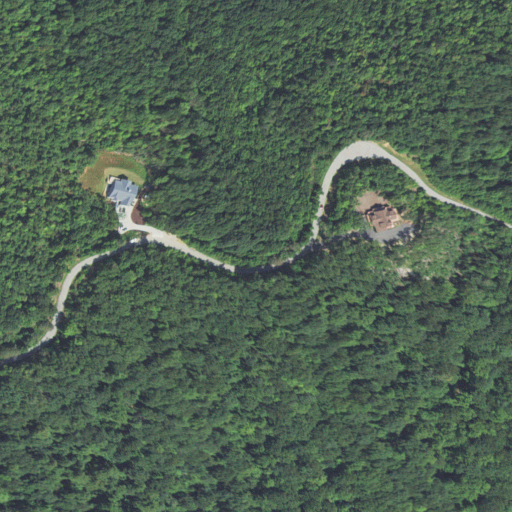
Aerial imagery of ridge(s) in North Carolina named Allison Ridge containing deciduous forest, mixed forest, open development, and evergreen forest